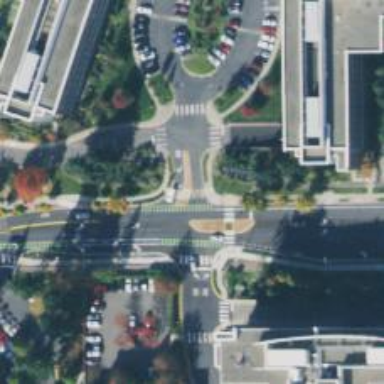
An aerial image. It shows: Marked zebra crossing on asphalt footway with island in the middle.